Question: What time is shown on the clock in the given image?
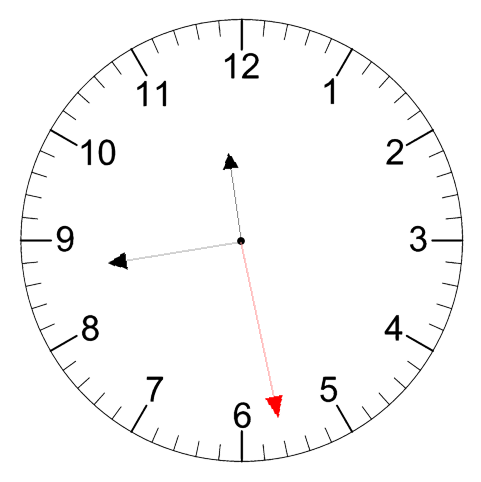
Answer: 11:43:28